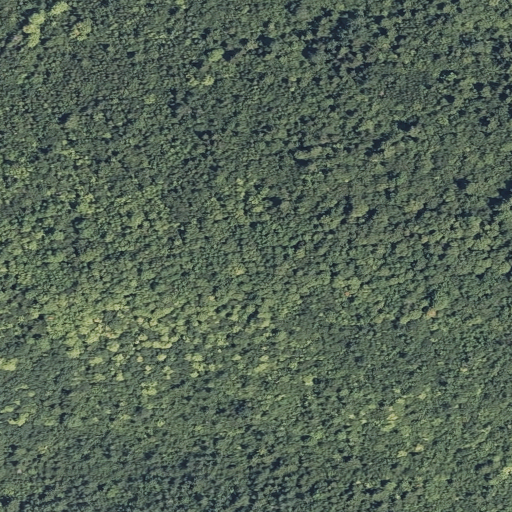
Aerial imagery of mountain in Maine named Dark Cove Mountain containing deciduous forest and mixed forest